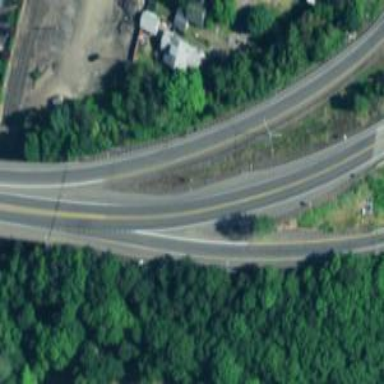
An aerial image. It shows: Trunk link highway.